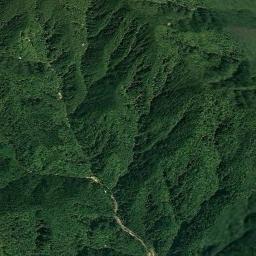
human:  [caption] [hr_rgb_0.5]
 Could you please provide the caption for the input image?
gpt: The mountain is covered with brown mud .

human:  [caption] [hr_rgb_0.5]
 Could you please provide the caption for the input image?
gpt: The folded mountain consists of some ridges and valleys and is covered with dense vegetation .

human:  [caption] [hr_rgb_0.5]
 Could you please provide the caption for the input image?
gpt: The mountain is covered with grass .

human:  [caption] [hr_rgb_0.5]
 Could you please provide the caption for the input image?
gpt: The mountain is full of green plants .

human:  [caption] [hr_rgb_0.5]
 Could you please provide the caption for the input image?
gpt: There are some ridges and a river on the green mountain .